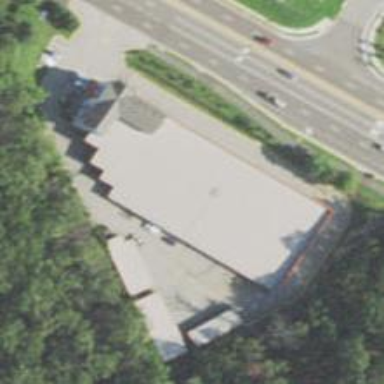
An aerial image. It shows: Commercial area with storage rental shop.